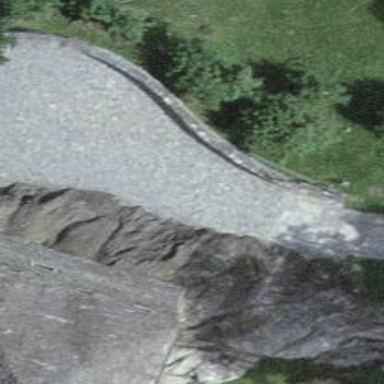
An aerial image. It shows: Retaining wall.